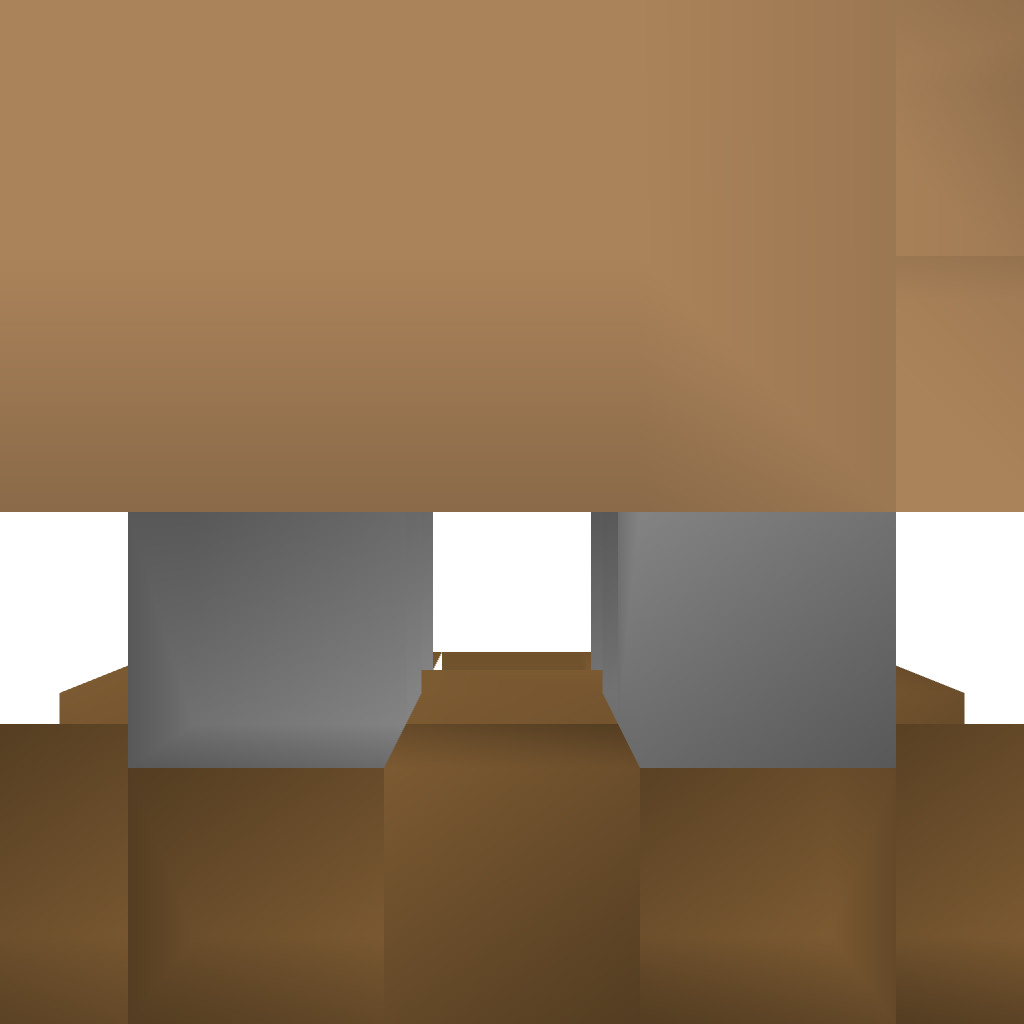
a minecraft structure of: Working Piano bad low quality